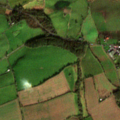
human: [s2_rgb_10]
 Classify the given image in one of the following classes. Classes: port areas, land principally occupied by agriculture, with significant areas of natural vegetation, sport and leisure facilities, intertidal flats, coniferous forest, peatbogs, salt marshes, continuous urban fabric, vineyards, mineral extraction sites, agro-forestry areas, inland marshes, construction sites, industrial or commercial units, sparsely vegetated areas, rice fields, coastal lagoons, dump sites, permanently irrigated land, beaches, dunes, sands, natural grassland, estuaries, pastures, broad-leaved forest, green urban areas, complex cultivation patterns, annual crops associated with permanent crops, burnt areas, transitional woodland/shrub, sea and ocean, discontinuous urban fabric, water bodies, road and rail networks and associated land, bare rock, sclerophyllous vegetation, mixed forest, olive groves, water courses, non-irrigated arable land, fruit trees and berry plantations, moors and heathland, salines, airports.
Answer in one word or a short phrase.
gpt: non-irrigated arable land, pastures, broad-leaved forest